Question: I have a list of stuff implemented in React, that can be reordered by a couple of buttons to move up and down.
The issue I'm having is that because I have a Toggle component that is implemented with CSS and have transitions between the states, when I change the order between two rows that have different toggle state, I see the transition that I only want to see then clicking the toggle, not while reordering.
Here is a gif of the issue for better explanation.

I understand that this is how React works, that just renders and change the differences, that's why it's just changing the attribute and that's how I see the transition to happen.
My question is, Is there a way to avoid this?
The solution is right. Although I was using the key attribute, the value of it was the index of the array. That made React confused an unable to determine the right element.
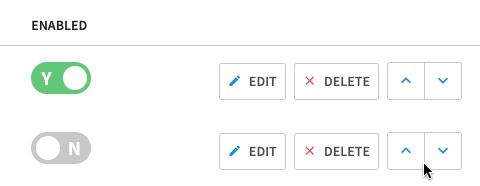
Answer: Make sure you have the 'key' property set for every element in your list.
This will enable react to reuse the existing DOM elements instead of re-rendering them, which should solve your issue. It should also improve the performance in the process.
---
> [...] React supports a 'key' attribute. When children have keys, React uses
the key to match children in the original tree with children in the
subsequent tree.
<URL>